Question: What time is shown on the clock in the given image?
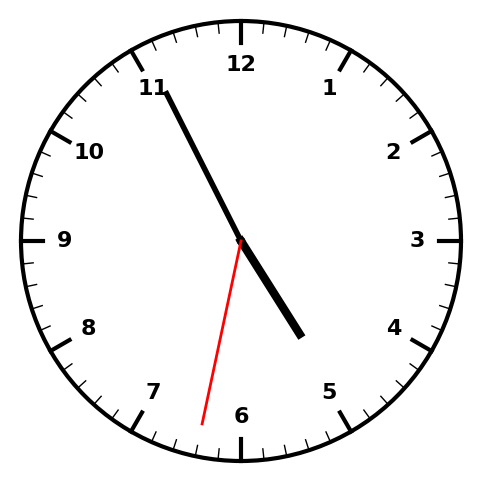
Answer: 04:55:32